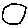
Label: circle